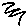
Label: zigzag